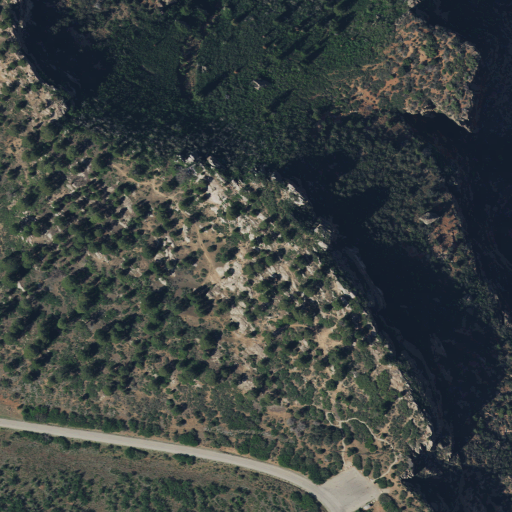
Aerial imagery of mountain in Utah named Andy Mesa containing deciduous forest, evergreen forest, shrub, mixed forest, and open development